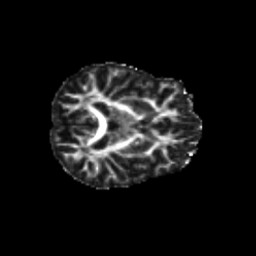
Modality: FA
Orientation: axial
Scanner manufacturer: siemens
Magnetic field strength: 3 T
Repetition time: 9.2 s
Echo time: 0.084 s